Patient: sex M, age 50
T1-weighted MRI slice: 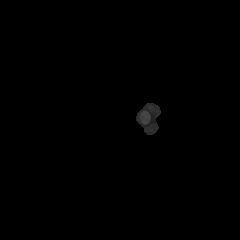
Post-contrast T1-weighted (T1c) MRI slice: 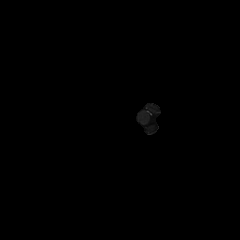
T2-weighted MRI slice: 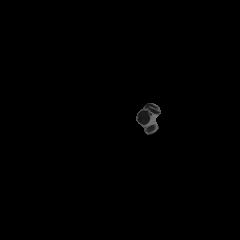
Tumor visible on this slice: no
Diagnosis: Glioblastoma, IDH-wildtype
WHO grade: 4